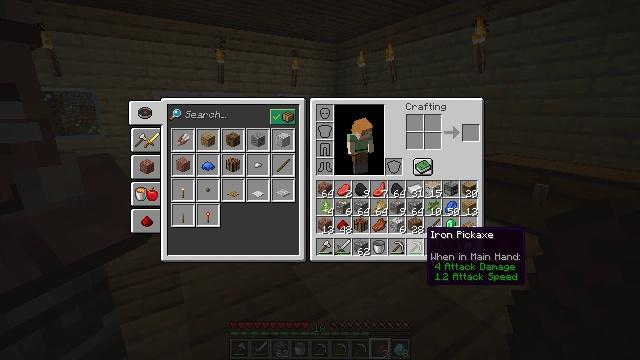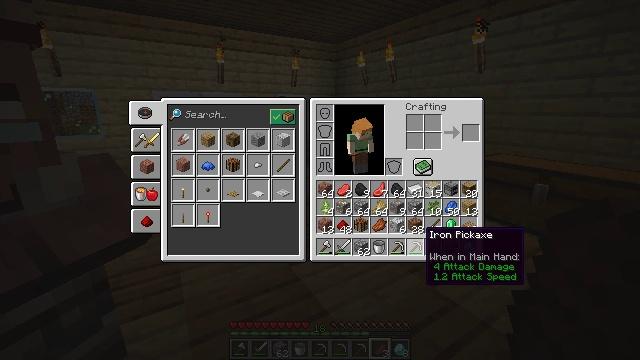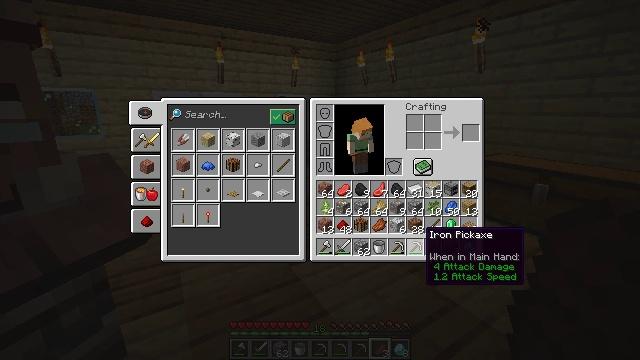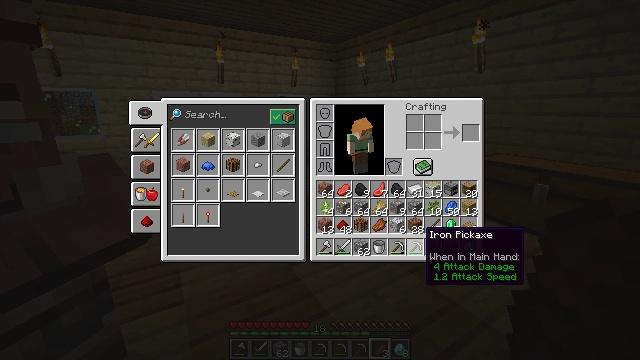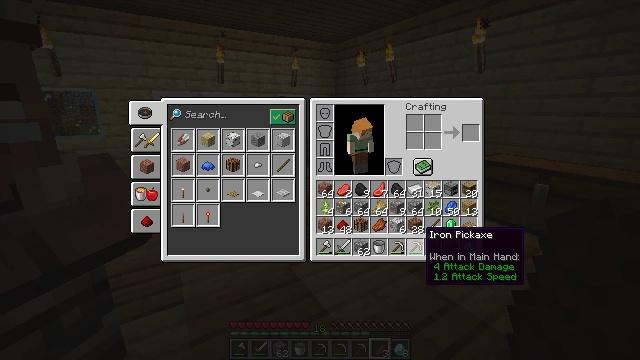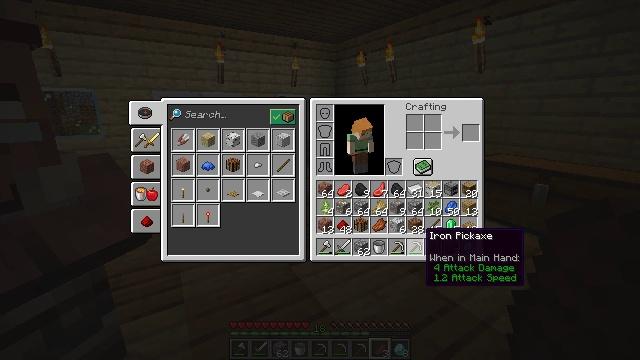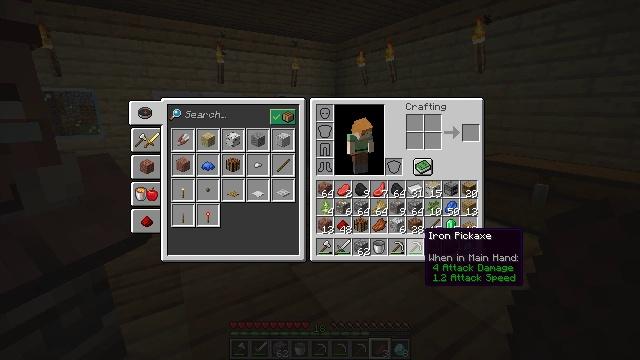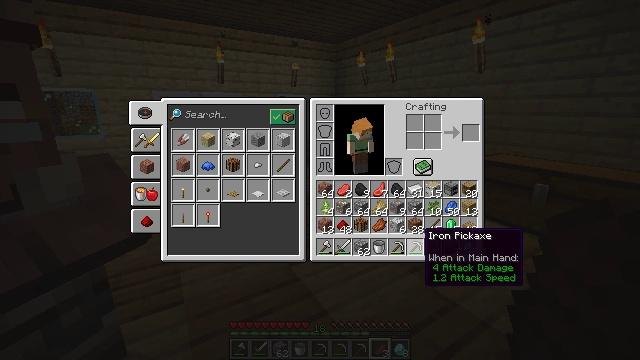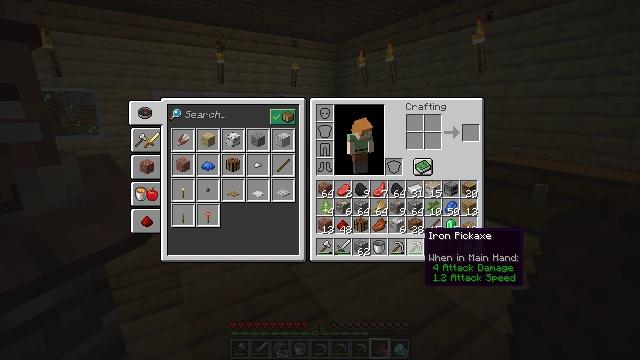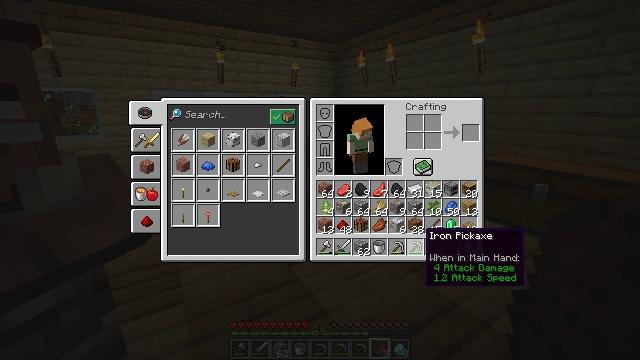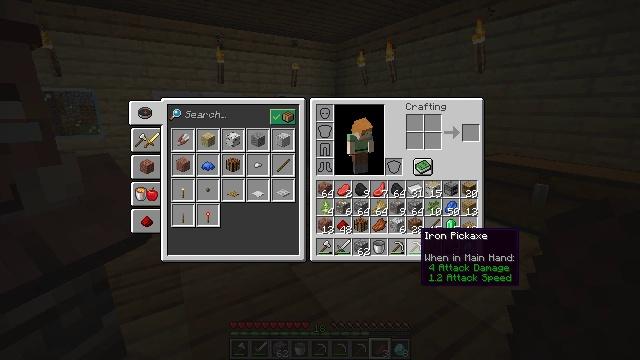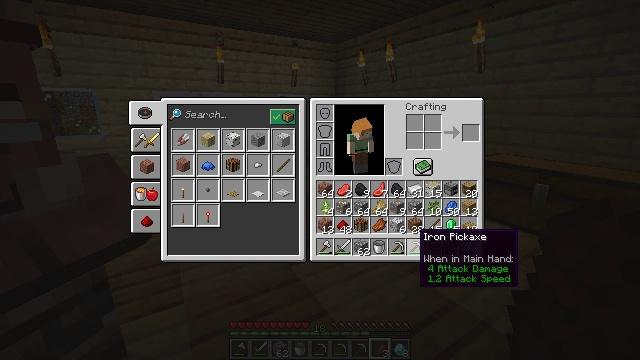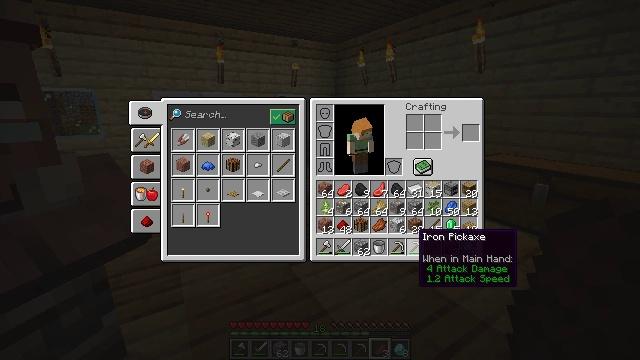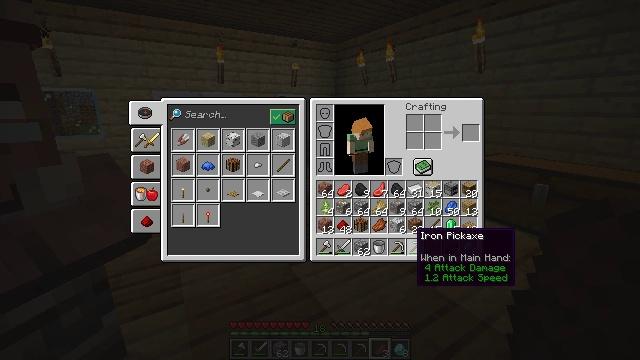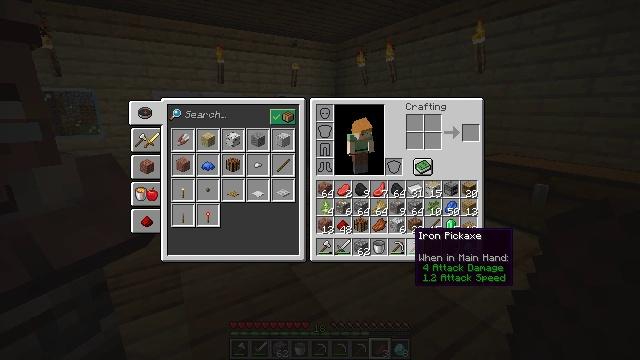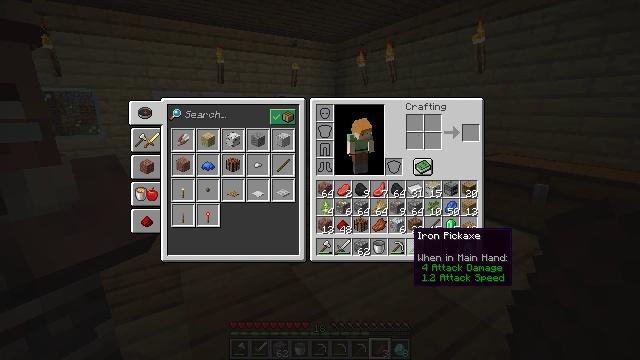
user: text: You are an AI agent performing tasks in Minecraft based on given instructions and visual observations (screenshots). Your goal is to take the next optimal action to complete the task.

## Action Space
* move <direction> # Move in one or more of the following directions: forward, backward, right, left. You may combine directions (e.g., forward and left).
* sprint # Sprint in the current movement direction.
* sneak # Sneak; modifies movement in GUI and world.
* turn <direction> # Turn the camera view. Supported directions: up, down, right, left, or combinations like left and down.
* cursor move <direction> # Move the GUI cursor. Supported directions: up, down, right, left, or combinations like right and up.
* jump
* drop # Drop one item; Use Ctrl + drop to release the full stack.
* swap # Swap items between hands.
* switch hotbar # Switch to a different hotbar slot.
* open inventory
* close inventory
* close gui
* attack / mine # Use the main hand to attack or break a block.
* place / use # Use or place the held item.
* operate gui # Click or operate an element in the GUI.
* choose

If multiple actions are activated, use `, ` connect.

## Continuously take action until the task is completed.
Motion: motion action
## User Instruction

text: Drop a cooked beef.
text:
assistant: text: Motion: no_op
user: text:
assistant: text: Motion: no_op
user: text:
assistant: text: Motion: no_op
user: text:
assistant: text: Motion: no_op
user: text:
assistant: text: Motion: no_op
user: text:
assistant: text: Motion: no_op
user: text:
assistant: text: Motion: no_op
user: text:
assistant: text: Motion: no_op
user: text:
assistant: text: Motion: no_op
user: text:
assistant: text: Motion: no_op
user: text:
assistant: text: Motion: no_op
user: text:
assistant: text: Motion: no_op
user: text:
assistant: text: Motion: no_op
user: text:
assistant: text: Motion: no_op
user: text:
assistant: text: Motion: no_op
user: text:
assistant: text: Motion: no_op
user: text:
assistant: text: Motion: no_op
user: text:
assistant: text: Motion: no_op
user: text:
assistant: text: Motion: no_op
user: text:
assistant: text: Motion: no_op
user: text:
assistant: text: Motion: no_op
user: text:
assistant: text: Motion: no_op
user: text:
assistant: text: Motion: no_op
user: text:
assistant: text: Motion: no_op
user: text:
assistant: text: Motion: no_op
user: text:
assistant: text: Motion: no_op
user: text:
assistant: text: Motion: no_op
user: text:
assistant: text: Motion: no_op
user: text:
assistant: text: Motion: no_op
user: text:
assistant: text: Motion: no_op